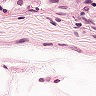
Metastatic tissue present: no